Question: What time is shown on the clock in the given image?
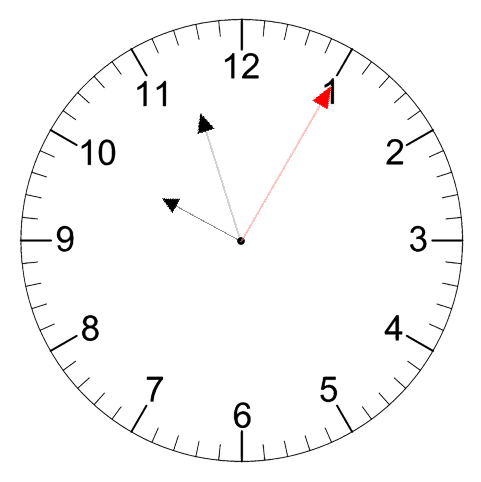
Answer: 09:57:05